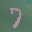
Label: 7